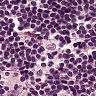
Metastatic tissue present: no